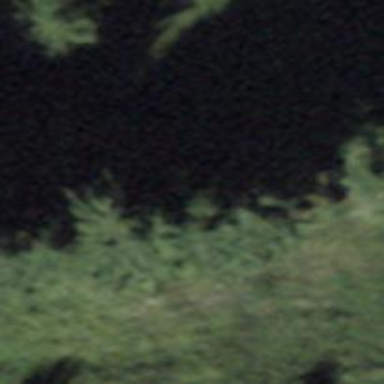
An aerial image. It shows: Row of trees in natural setting.